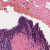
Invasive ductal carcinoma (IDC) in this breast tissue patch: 0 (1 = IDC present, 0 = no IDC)